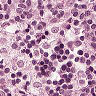
Metastatic tissue present: no